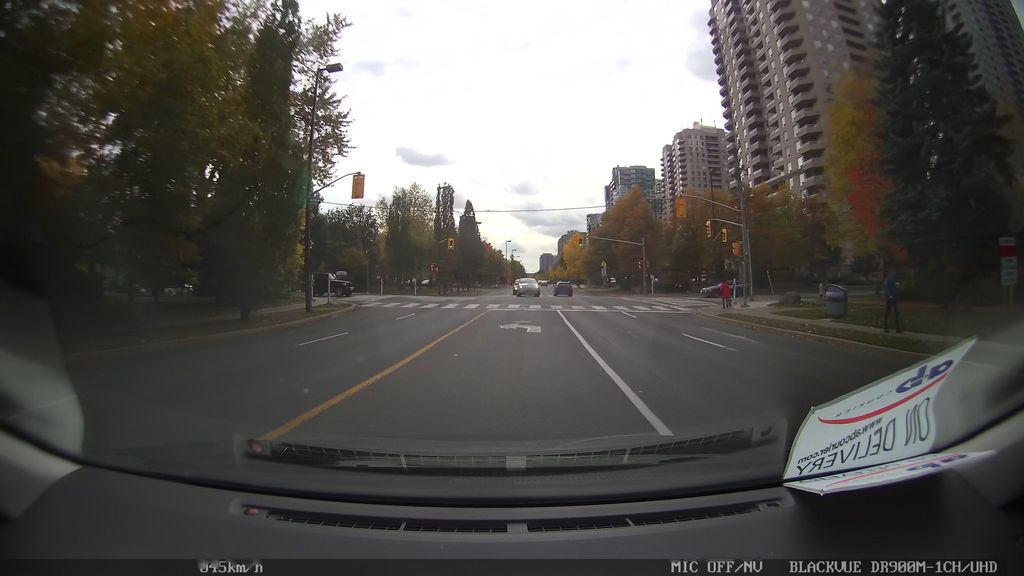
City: toronto